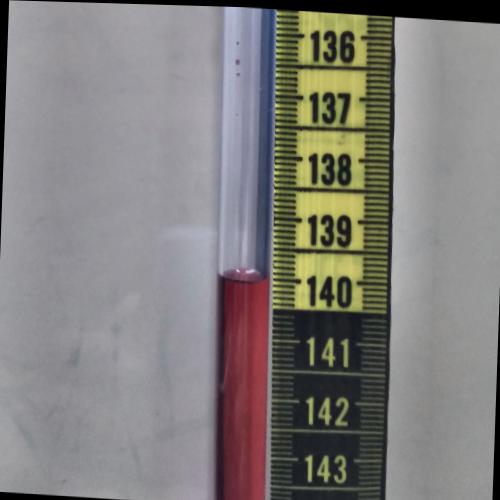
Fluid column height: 140.0 cm